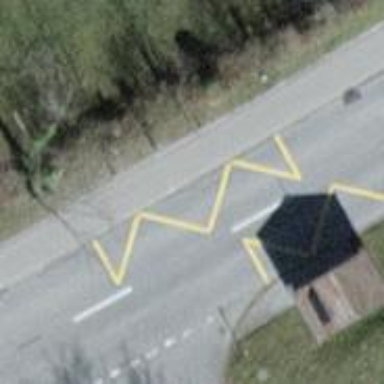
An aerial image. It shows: Bus stop with platform for public transport.